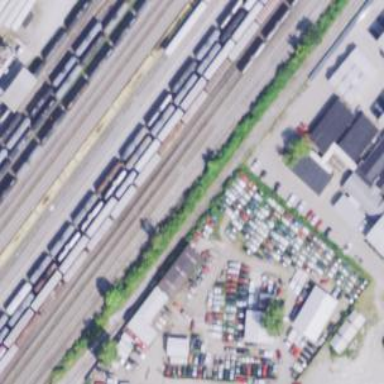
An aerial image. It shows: Railway yard used for manifest purposes.